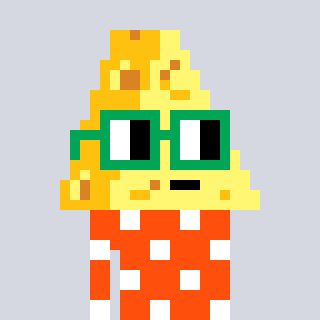
a pixel art character with square green glasses, a cheese-shaped head and a orange-colored body on a cool background